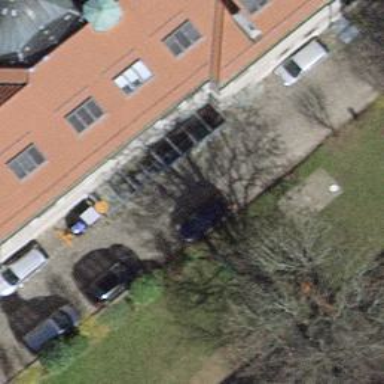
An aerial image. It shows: Bicycle parking area.